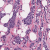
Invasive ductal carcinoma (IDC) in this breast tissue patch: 1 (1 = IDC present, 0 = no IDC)